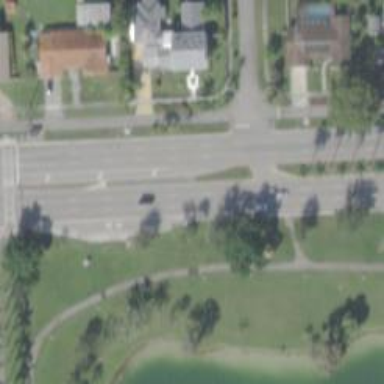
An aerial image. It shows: Primary highway with separate asphalt sidewalks.